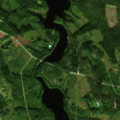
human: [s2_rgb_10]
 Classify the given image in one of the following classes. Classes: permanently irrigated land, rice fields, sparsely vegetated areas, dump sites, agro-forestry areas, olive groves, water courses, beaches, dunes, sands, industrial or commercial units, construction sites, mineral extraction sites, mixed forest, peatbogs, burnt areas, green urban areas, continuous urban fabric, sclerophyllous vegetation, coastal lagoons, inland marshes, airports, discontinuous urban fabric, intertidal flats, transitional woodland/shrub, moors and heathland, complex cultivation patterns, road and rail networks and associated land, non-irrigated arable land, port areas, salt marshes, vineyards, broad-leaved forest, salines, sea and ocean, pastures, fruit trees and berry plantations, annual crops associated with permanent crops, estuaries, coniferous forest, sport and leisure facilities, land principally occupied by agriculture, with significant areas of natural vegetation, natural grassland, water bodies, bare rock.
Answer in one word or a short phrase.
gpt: coniferous forest, mixed forest, transitional woodland/shrub, water bodies